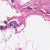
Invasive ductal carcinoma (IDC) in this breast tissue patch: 0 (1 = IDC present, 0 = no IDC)